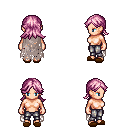
a pixel art fantasy rpg character, female body template, human, light skin, gray tattered cape, metal pants, pink loose hair, brown slippers, four views (front, back, left, right), 2x2 character sprite sheet, small pixel art, hard edges, no anti-aliasing